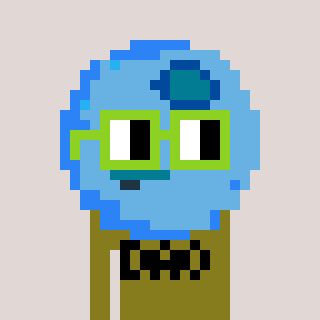
a pixel art character with square light green glasses, a blueberry-shaped head and a gunk-colored body on a warm background